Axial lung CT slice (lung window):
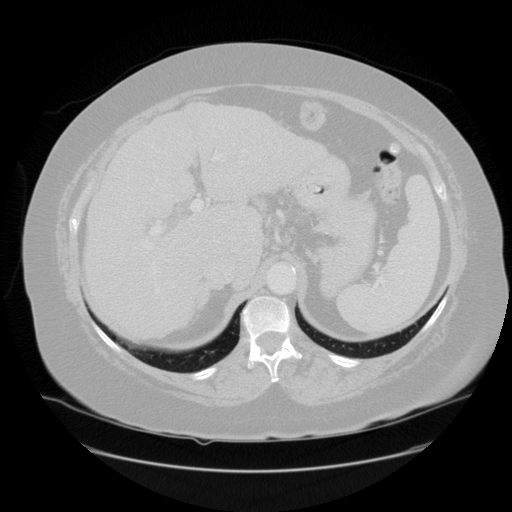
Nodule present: no